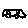
Label: car